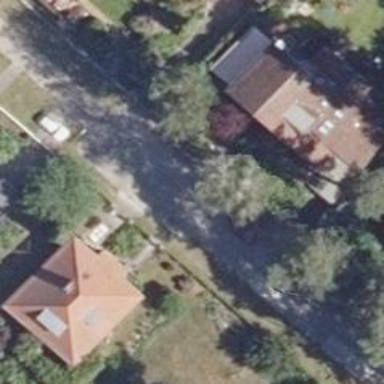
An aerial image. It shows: Residential road.